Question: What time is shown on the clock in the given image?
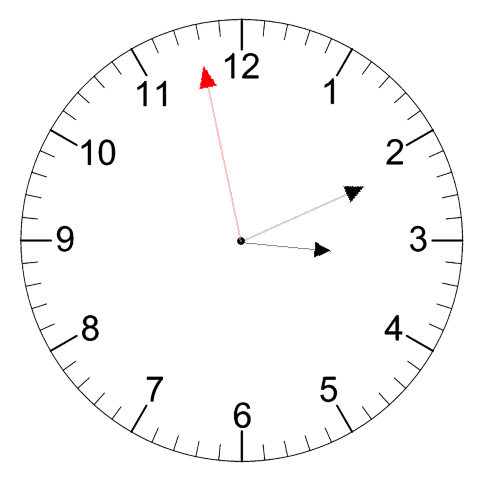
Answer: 03:10:58